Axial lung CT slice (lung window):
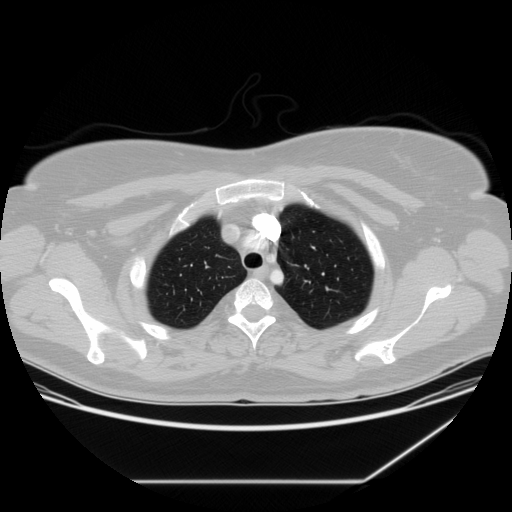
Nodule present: no